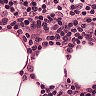
Metastatic tissue present: no